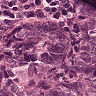
Metastatic tissue present: yes